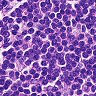
Metastatic tissue present: no